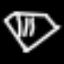
Label: diamond